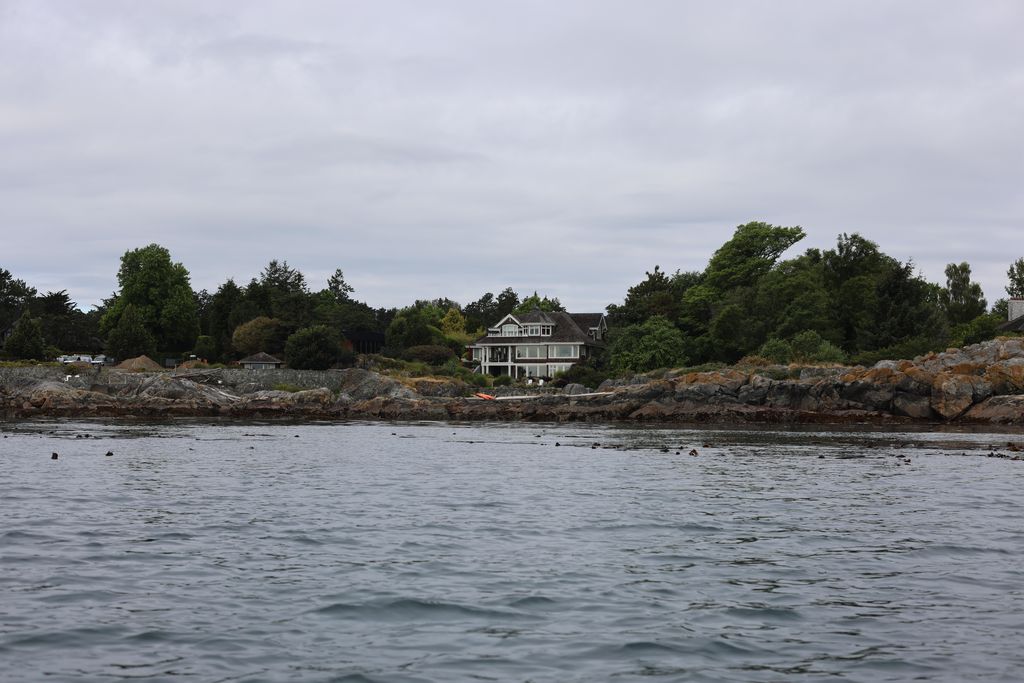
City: victoria